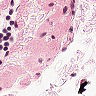
Metastatic tissue present: no